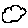
Label: cloud